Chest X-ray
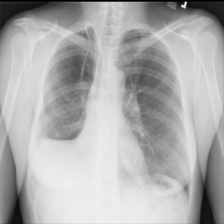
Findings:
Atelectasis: negative
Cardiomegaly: negative
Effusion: positive
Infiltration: negative
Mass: negative
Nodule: negative
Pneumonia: negative
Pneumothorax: negative
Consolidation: negative
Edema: negative
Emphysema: negative
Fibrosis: negative
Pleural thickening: negative
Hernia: negative